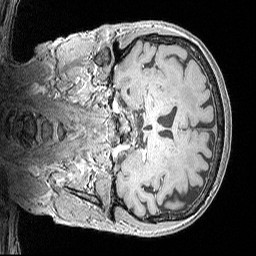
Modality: MP2RAGE
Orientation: coronal
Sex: female
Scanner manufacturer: siemens
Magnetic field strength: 3 T
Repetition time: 5 s
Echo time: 0.00292 s